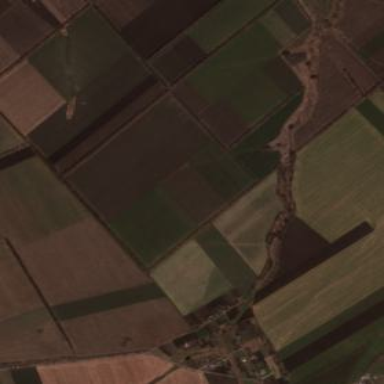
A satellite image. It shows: Picturesque farmland scene.